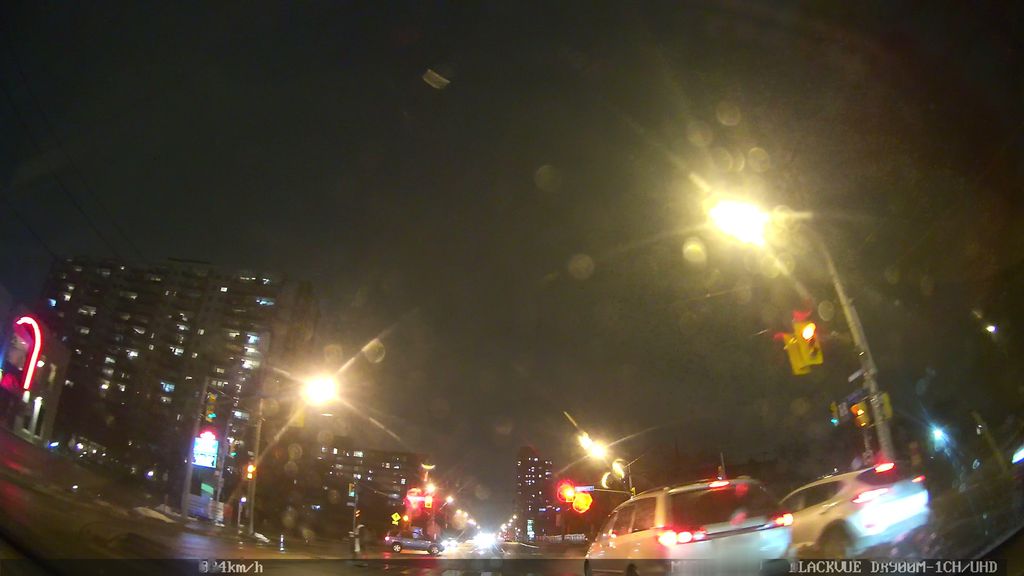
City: toronto